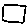
Label: square